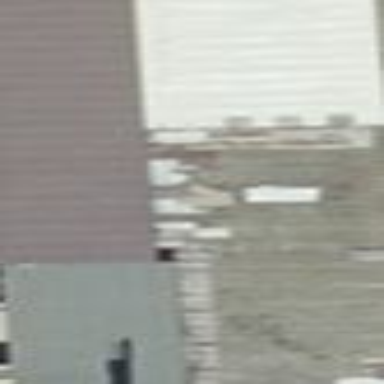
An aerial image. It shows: View of roof of building.